高三 · 代数
计算下列定积分

(1) $\int_{0}^{1}\left(2 x+e^{x}\right) d x$

(2) $\int_{-\frac{\pi}{4}}^{\frac{\pi}{4}}\left(2 \cos ^{2} \frac{x}{2}+\tan x\right) d x$

(3) $\int_{-1}^{1} \sqrt{4-x^{2}} d x$
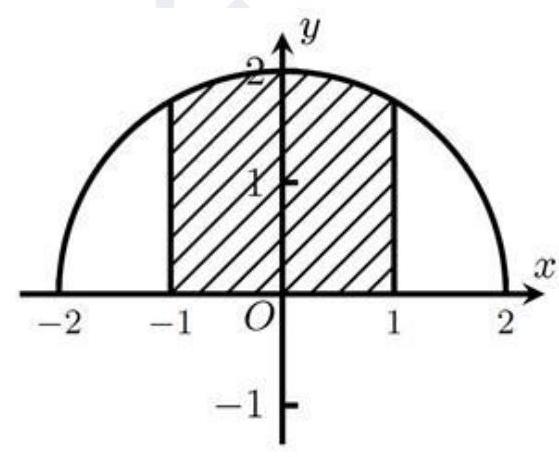
答案: 1）【解析】 由微积分基本定理可得: $\int_{0}^{1}\left(2 x+e^{x}ight) d x=\left(x^{2}+e^{x}ight)_{0}^{1}=(1+e)-(0+1)=e ;$（2）【解析】 由奇函数的性质可得:$$\int_{-\frac{\pi}{4}}^{\frac{\pi}{4}} 	an x d x=0$$由微积分基本定理可得:$\int_{-\frac{\pi}{4}}^{\frac{\pi}{4}} 2 \cos ^{2} \frac{x}{2} d x=\int_{-\frac{\pi}{4}}^{\frac{\pi}{4}}(1+\cos x) d x=\left(x+\l\eft.\sin xight|_{-\frac{\pi}{4}} ^{\frac{\pi}{4}}ight.$ $=\left(\frac{\pi}{4}+\frac{\sqrt{2}}{2}ight)-\left(-\frac{\pi}{4}-\frac{\sqrt{2}}{2}ight)=\frac{\pi}{2}+\sqrt{2}$则 $\int_{-\frac{\pi}{4}}^{\frac{\pi}{4}}\left(2 \cos ^{2} \frac{x}{2}+	an xight) d x=\int_{-\frac{\pi}{4}}^{\frac{\pi}{4}} 2 \cos ^{2} \frac{x}{2} d x+\int_{-\frac{\pi}{4}}^{\frac{\pi}{4}} 	an x d x=\frac{\pi}{2}+\sqrt{2}$（3）【解析】 由定积分的几何意义可知, $\int_{-1}^{1} \sqrt{4-x^{2}} d x$ 表示如图所示的阴影部分的面积,该图形可分解为一个扇形与两个三角形,故: $\int_{-1}^{1} \sqrt{4-x^{2}} d x=2 	imes\left(\frac{1}{2} 	imes 1 	imes \sqrt{3}ight)+\frac{60}{360} 	imes \pi 	imes 2^{2}=\frac{2}{3} \pi+\sqrt{3}$.【分析】（1）根据微积分基本定理, 求出定积分的值即可;（2）根据奇函数的性质，结合微积分基本定理，求出相应的定积分值即可;(3) 根据定积分的几何意义, 求出平面图形的面积, 即可得到相应的定积分值.